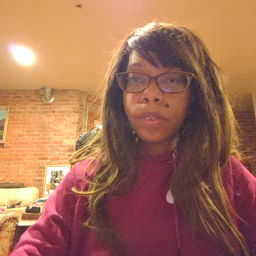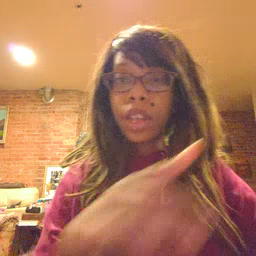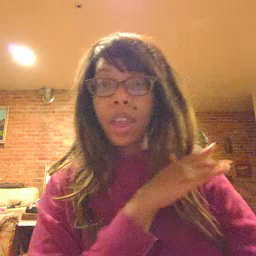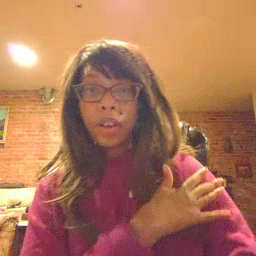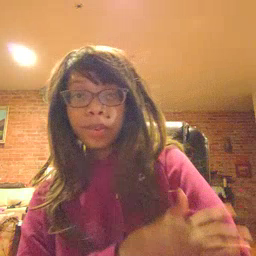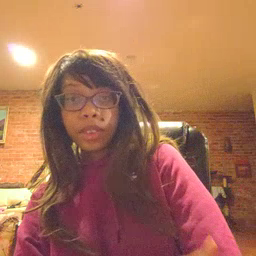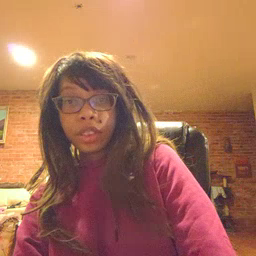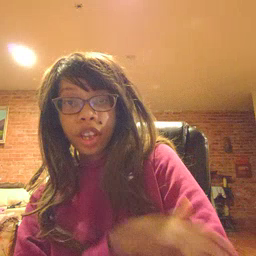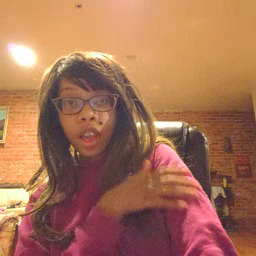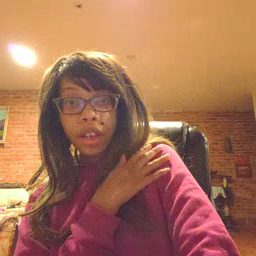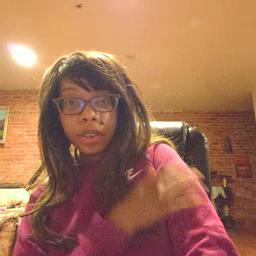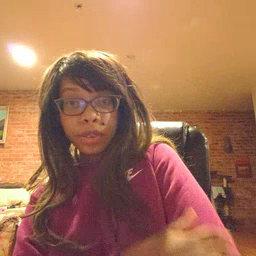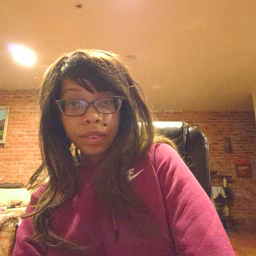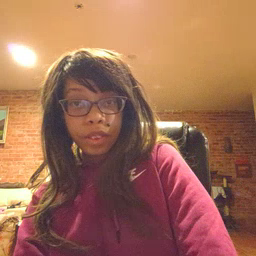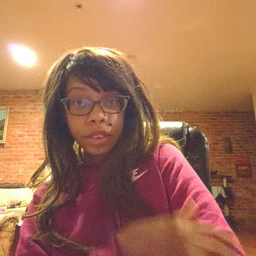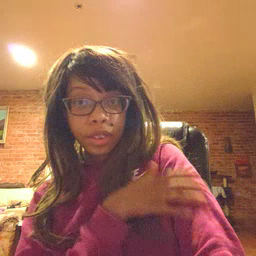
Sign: arm